Interaction volume radius: 5 \u00c5
Interaction volume height: 15 \u00c5
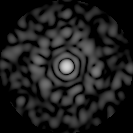
Disorder parameter: 0.8865